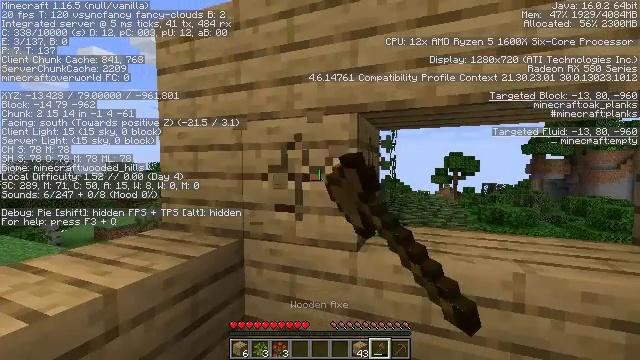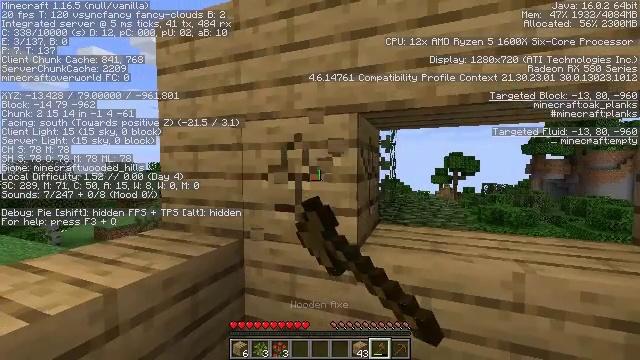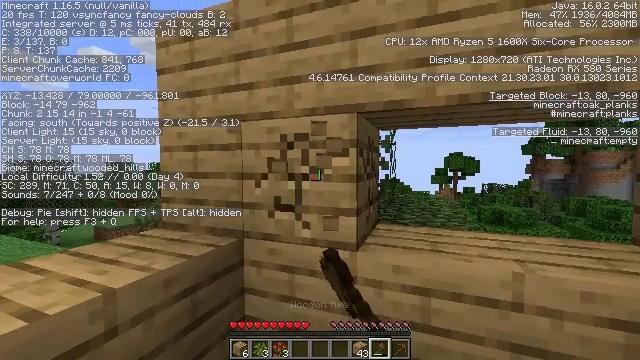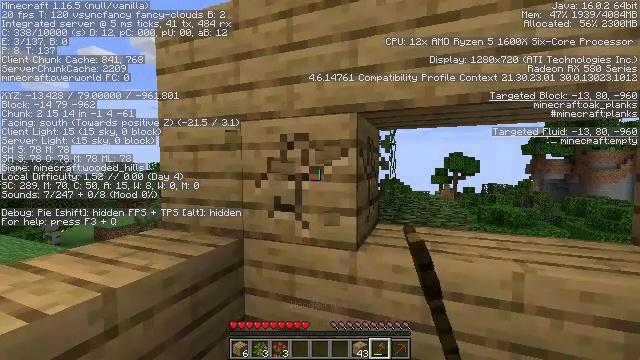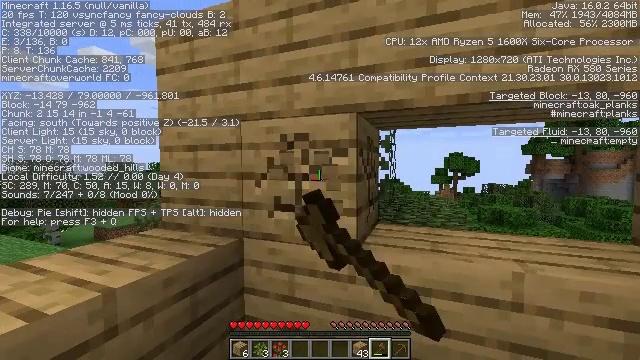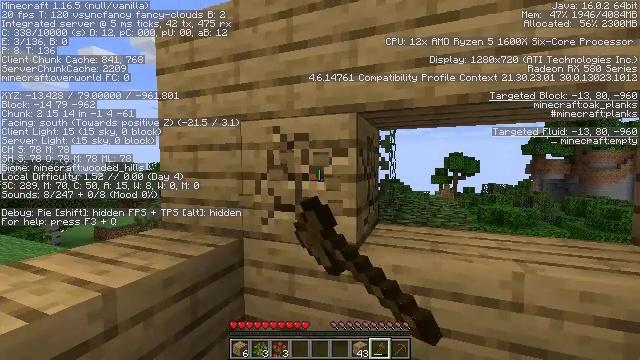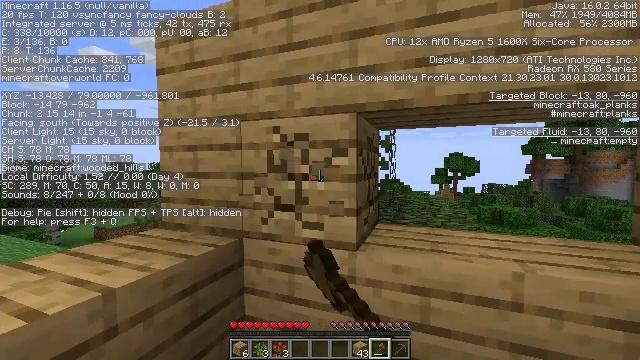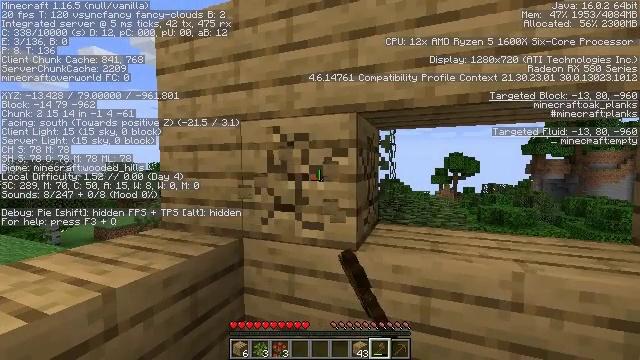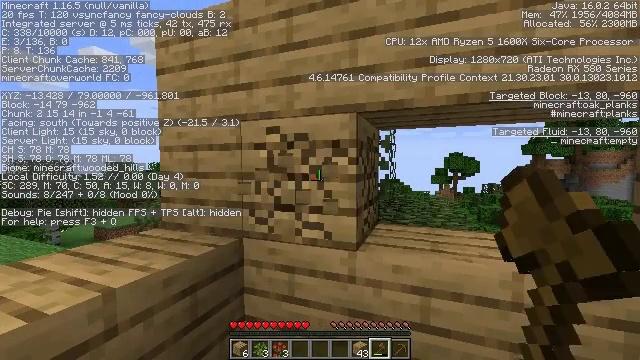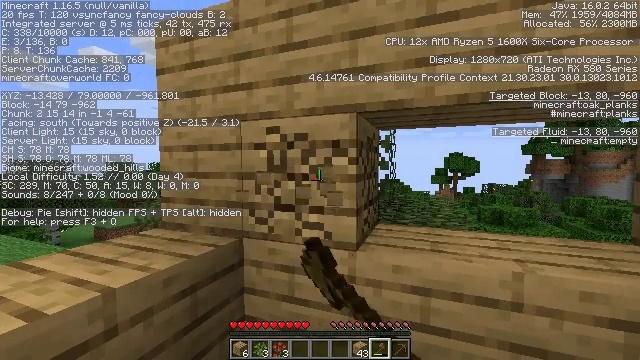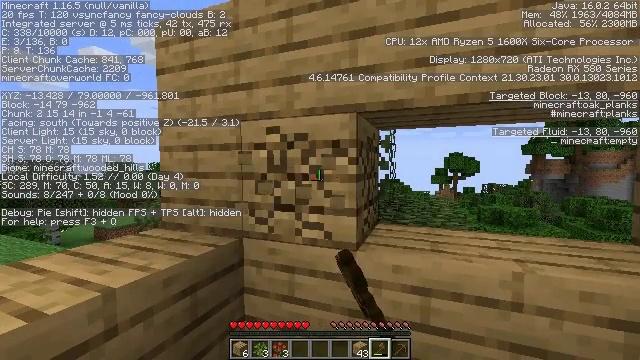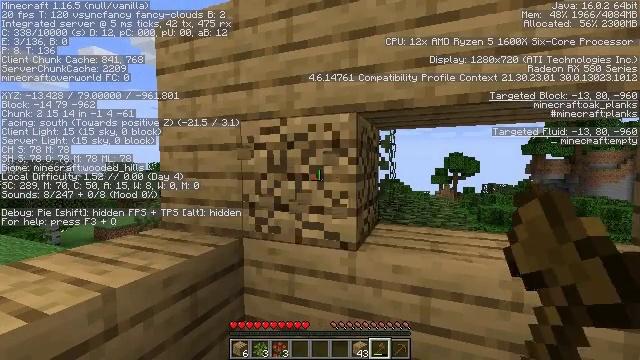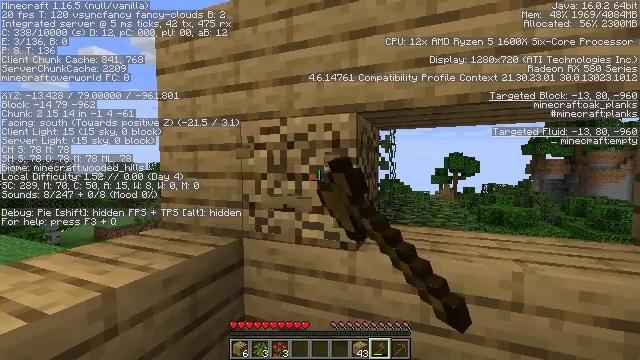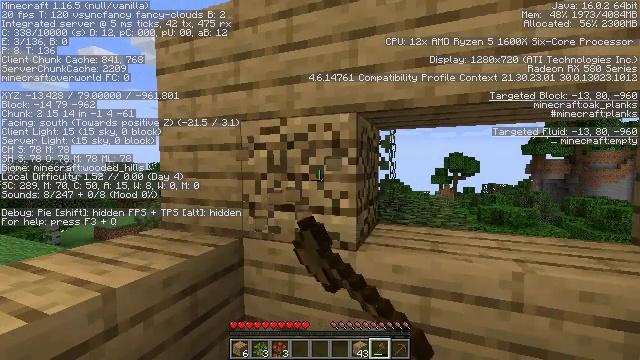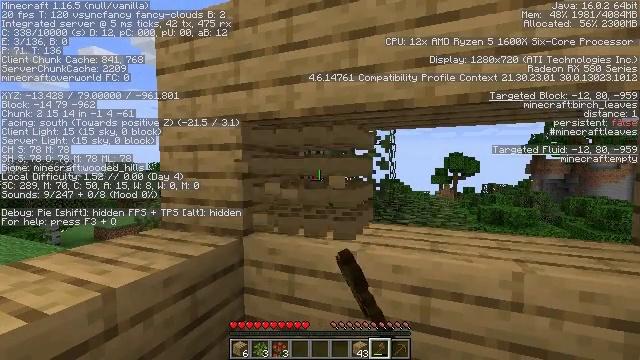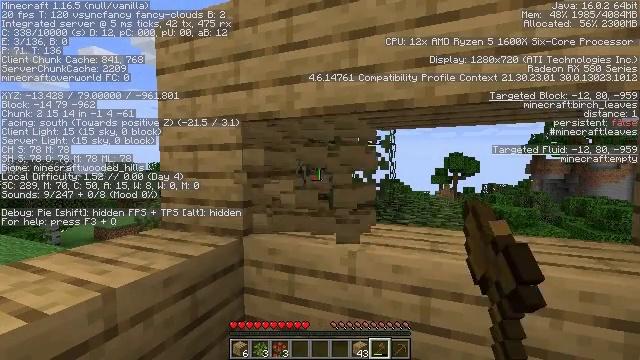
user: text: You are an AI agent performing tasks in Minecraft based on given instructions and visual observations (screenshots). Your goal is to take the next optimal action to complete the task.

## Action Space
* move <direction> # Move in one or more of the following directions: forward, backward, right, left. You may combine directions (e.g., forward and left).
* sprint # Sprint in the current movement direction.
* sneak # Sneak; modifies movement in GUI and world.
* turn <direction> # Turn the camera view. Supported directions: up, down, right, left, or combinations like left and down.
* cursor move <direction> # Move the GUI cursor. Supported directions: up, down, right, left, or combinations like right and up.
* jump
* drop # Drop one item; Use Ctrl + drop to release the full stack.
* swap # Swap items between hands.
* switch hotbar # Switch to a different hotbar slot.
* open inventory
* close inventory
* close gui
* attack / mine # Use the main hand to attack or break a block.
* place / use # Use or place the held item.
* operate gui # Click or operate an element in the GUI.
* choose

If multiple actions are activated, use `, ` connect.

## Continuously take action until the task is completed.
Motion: motion action
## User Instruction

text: Break the existing planks.
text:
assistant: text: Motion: attack / mine
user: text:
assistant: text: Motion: attack / mine
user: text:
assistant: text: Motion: attack / mine
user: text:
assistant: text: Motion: attack / mine
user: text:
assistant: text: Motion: attack / mine
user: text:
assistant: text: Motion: attack / mine
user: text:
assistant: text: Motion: attack / mine
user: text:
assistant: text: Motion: attack / mine
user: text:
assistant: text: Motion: attack / mine
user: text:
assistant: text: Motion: attack / mine
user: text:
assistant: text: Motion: attack / mine
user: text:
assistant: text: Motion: attack / mine
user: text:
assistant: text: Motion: attack / mine
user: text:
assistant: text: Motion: attack / mine
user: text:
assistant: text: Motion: attack / mine
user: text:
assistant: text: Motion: attack / mine
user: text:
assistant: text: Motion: attack / mine
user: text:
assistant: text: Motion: attack / mine
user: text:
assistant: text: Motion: attack / mine